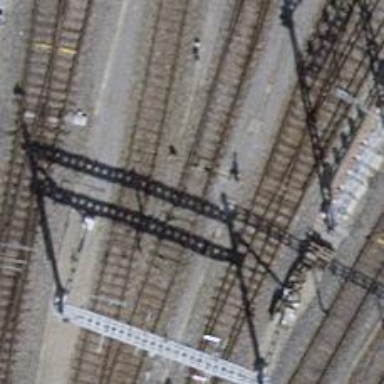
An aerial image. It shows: Railway yard with one track. The railway is electrified with contact line.